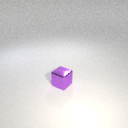
small purple metal cube